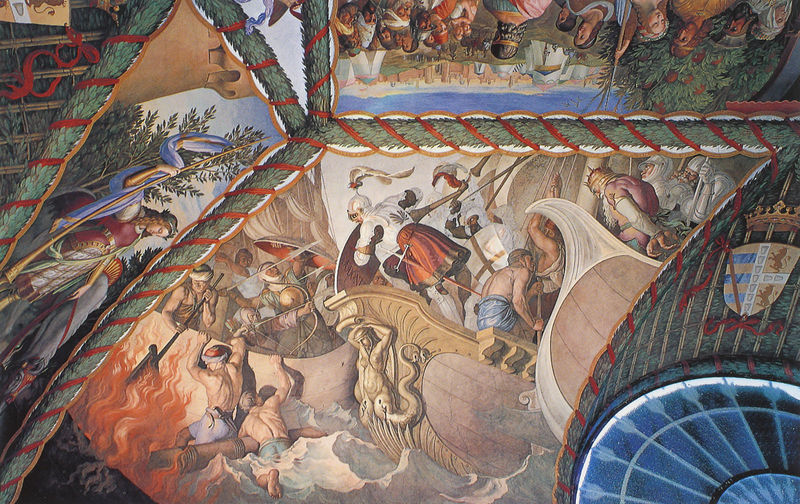
Titel: Der Ariost - Saal
Künstler: Julius Schnorr von Carolsfeld
Standort: Rom, Casino Massimo (EU - I - Latium)
Schlagwörter: baum, feuer, gemälde, kampf, meer, wasser, frau, malerei, adel, decke, pflanzen, krone, boot, turm, schiff, stab, mast, krieg, schlacht, könig, lanze, zopf, wandmalerei, gewölbe, flamme, waffe, helm, lorbeer, ritter, girlanden, wappen, harnisch, deckengemälde, fresko, gefangener, deckenfresko, ödipus